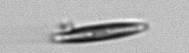
Label: pennate